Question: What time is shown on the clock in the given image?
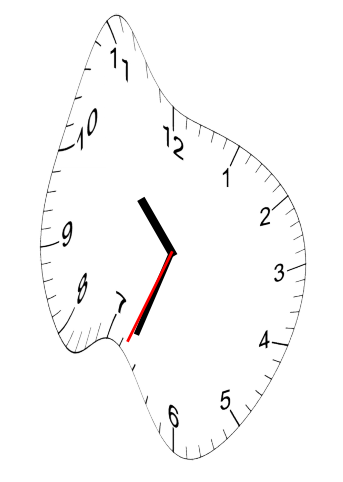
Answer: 10:33:34